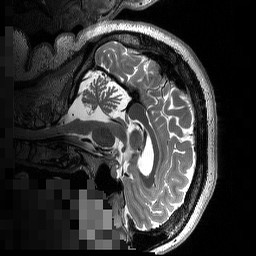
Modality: T2w
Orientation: sagittal
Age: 42
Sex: female
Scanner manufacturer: siemens
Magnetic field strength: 3 T
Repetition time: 3.39 s
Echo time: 0.39 s